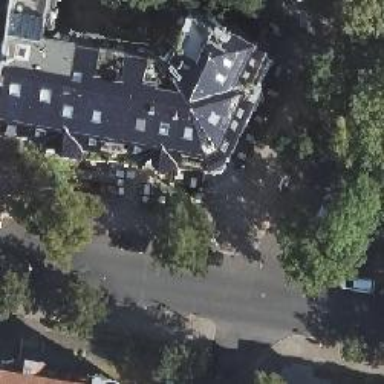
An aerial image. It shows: Restaurant.